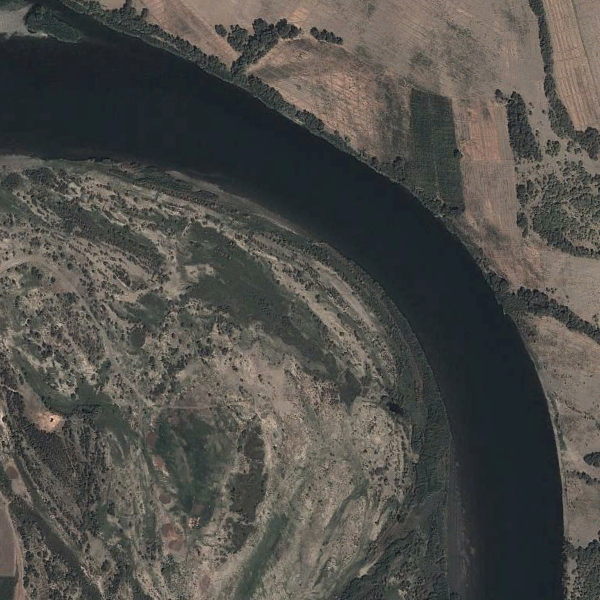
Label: River